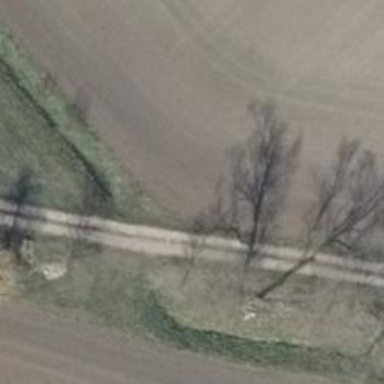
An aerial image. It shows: Culvert tunnel.